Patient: sex F, age 56
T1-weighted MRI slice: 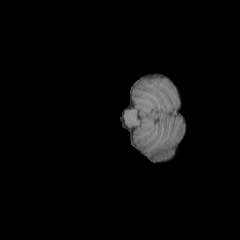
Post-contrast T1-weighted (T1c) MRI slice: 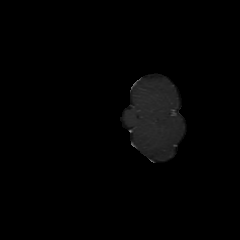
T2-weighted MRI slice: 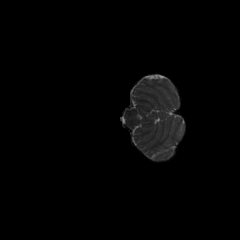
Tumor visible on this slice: no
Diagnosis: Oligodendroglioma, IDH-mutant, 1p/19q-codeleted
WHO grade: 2